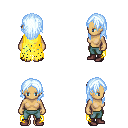
a pixel art fantasy rpg character, female body template, human, tanned skin, yellow tattered cape, teal pants, white cyan long hairstyle, maroon shoes, four views (front, back, left, right), 2x2 character sprite sheet, small pixel art, hard edges, no anti-aliasing